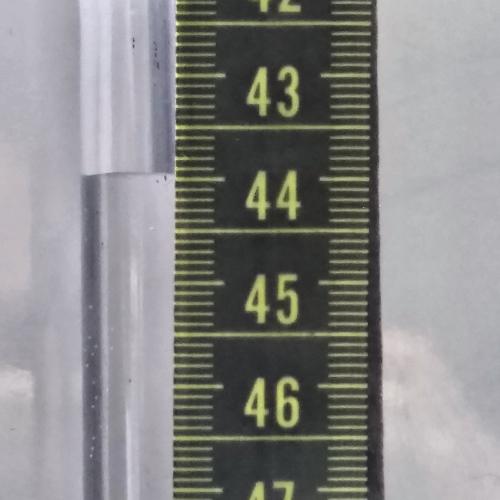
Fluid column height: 44.0 cm